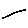
Label: line